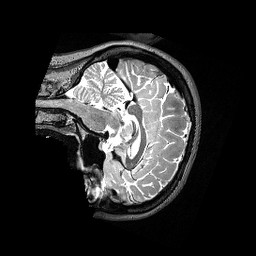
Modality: T2w
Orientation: sagittal
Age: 29
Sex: female
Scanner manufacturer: siemens
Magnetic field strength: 3 T
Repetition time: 3.2 s
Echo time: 0.479 s